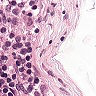
Metastatic tissue present: no